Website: apple
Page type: payment
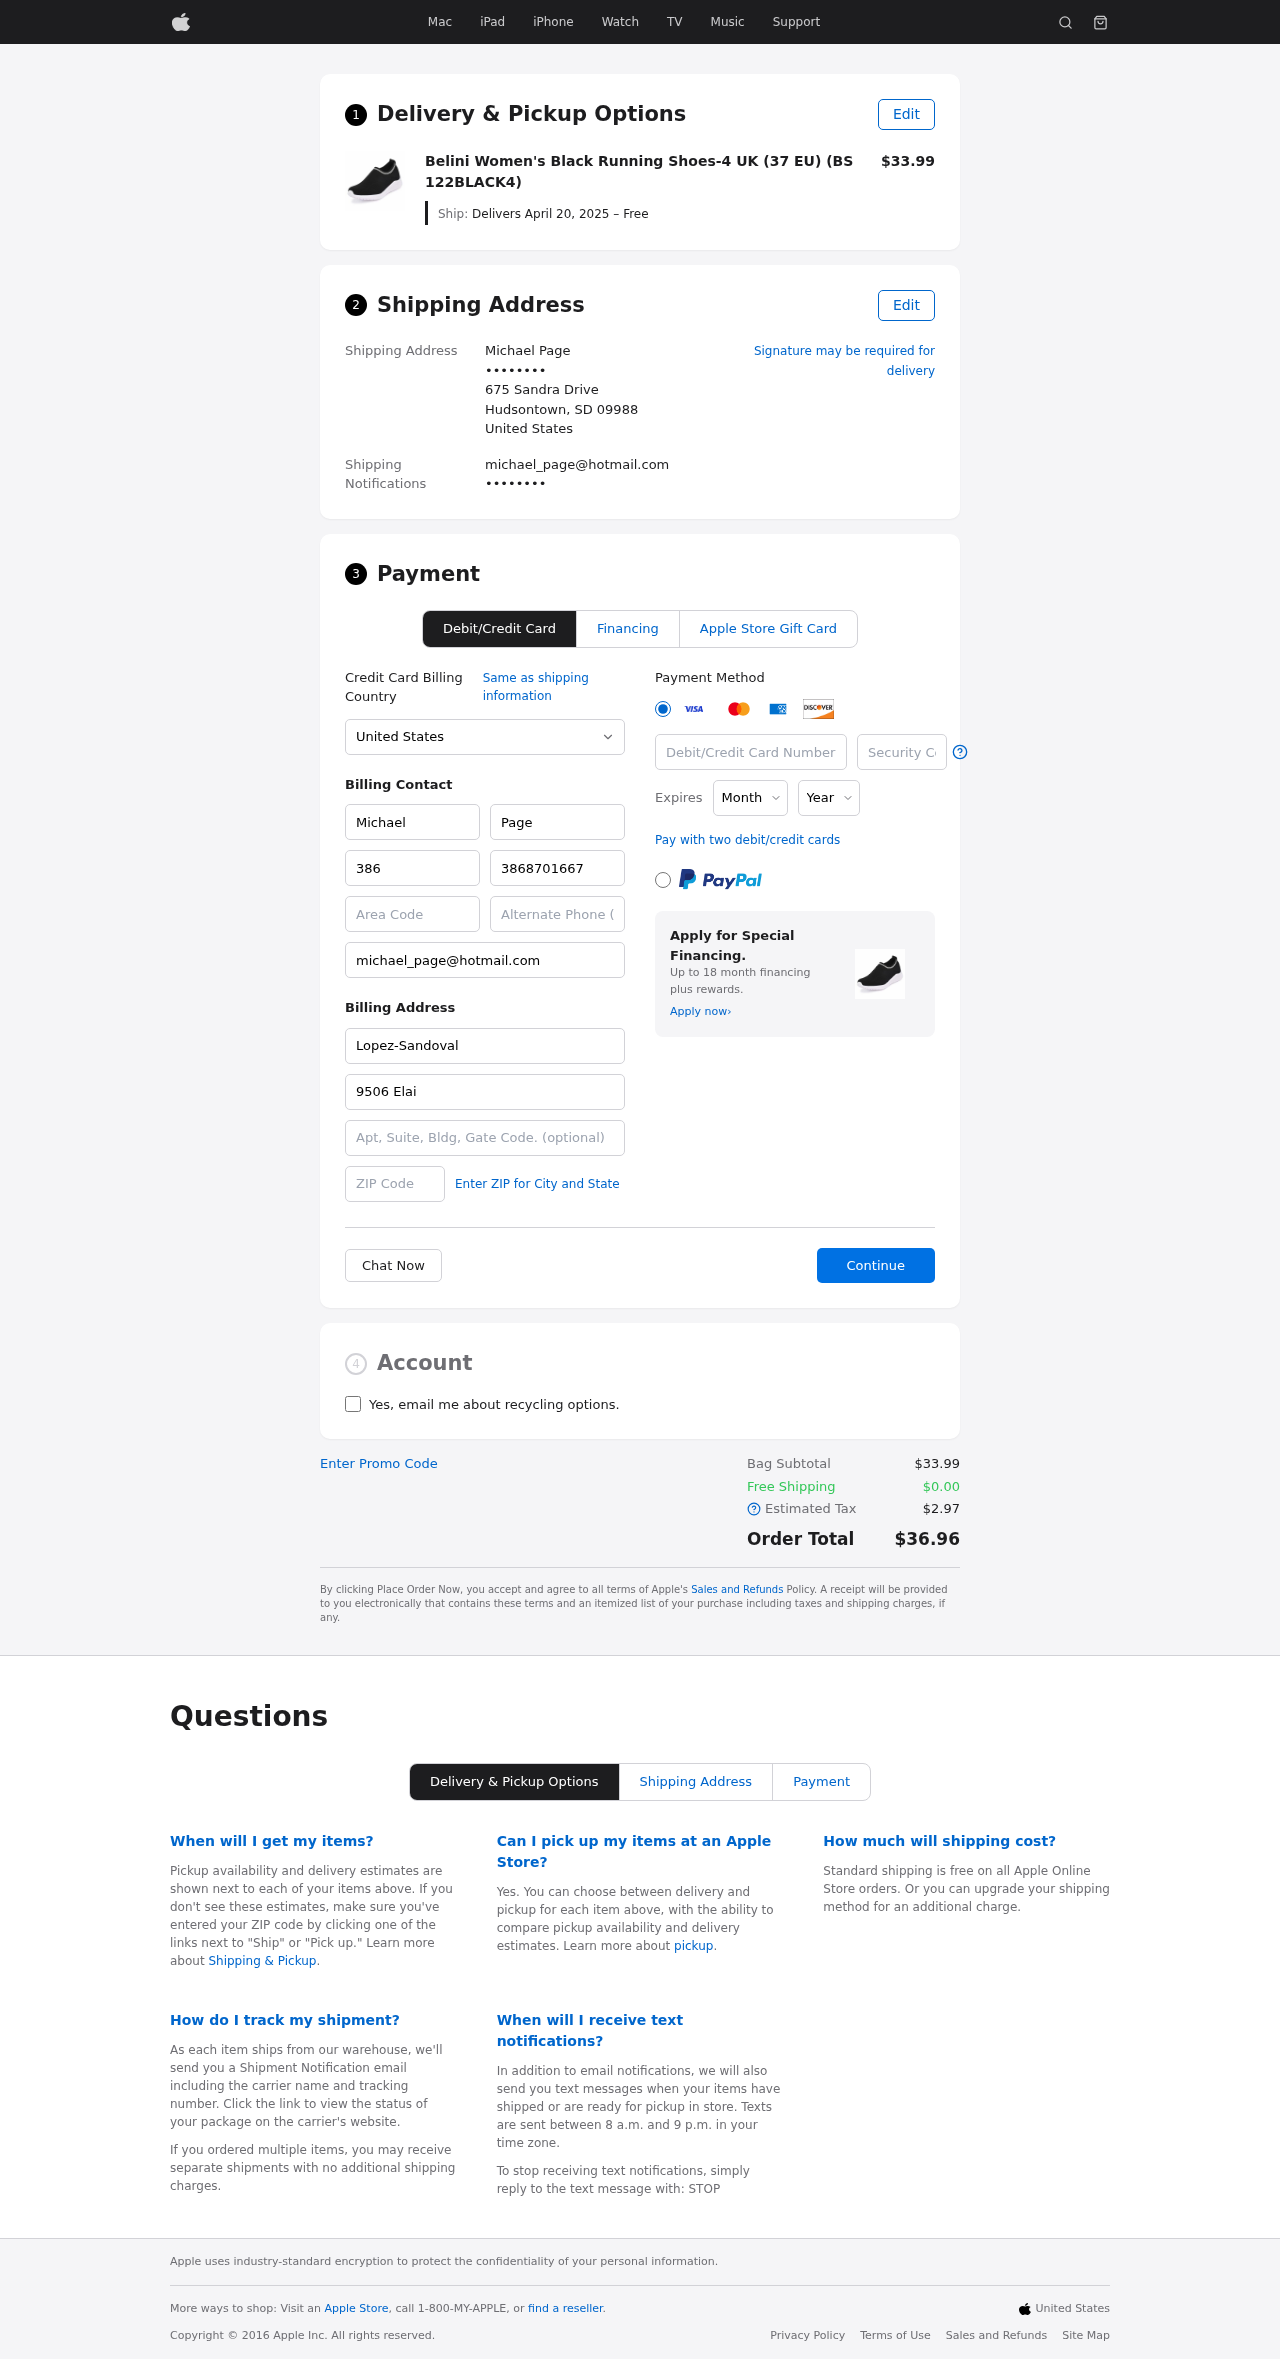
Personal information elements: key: PII_CARD_CVV
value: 701
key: PII_CARD_EXPIRY_MONTH
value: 05
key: PII_CARD_EXPIRY_YEAR
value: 28
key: PII_CARD_NUMBER
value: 4615 9188 5522 2578
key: PII_CITY_STATE_ZIP
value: Hudsontown, SD 09988
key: PII_COMPANY
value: Lopez-Sandoval
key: PII_COUNTRY
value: United States
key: PII_EMAIL
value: michael_page@hotmail.com
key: PII_EMAIL2
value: michael_page@hotmail.com
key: PII_FIRSTNAME
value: Michael
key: PII_FULLNAME
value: Michael Page
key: PII_LASTNAME
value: Page
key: PII_PHONE3
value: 3868701667
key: PII_PHONE_AREA
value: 386
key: PII_POSTCODE2
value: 75505
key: PII_SECURITY_CODE
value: ZV67
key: PII_STREET
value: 675 Sandra Drive
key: PII_STREET2
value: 9506 Elaine Manors Apt. 492
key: PII_PHONE
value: ••••••••
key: PII_PHONE2
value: ••••••••
Product elements: key: PRODUCT1_NAME
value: Belini Women's Black Running Shoes-4 UK (37 EU) (BS 122BLACK4)
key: PRODUCT1_PRICE
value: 33.99
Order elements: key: ORDER_DELIVERY_DATE
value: Delivers April 20, 2025 – Free
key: ORDER_SUBTOTAL
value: $33.99
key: ORDER_SHIPPING_COST
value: $0.00
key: ORDER_TAX
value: $2.97
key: ORDER_TOTAL
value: $36.96